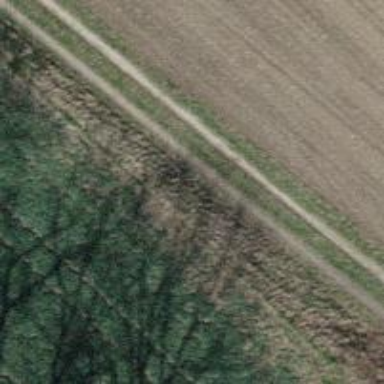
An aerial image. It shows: Grass track.